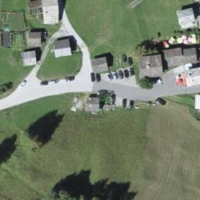
EUNIS habitat code: 23
Species observed at this site:
Centaurea scabiosa
Melilotus officinalis